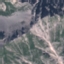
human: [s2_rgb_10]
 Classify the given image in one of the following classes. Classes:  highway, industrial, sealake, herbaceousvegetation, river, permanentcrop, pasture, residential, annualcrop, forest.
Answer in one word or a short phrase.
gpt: HerbaceousVegetation